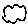
Label: cloud